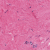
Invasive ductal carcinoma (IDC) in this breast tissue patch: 0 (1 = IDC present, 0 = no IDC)